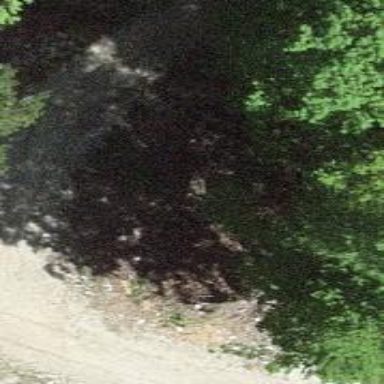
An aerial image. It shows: Culvert tunnel.